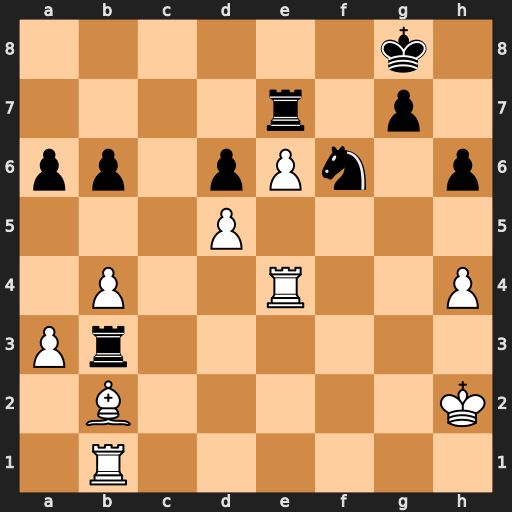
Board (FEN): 6k1/4r1p1/pp1pPn1p/3P4/1P2R2P/Pr6/1B5K/1R6
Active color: w
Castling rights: -
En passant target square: -
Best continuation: Bxf6 Rxb1 Bxe7